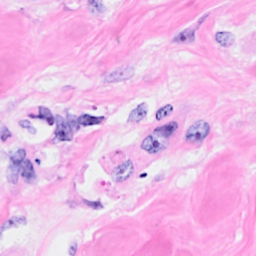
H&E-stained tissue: Breast